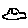
Label: car